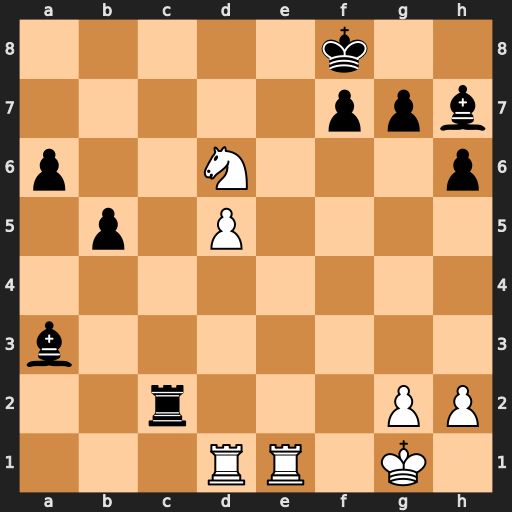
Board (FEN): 5k2/5ppb/p2N3p/1p1P4/8/b7/2r3PP/3RR1K1
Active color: w
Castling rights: -
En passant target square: -
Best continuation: Re8#